八年级 · 度量几何学
在正方形 $A B C D$ 中, 点 $E$ 是 $A D$ 上一动点, $M N \perp A B$ 分别交 $A B 、 C D$ 于 $M, N$, 连接 $B E$ 交 $M N$于点 $O$, 过 $O$ 作 $O P \perp B E$ 分别交 $A B 、 C D$ 于 $P 、 Q$.

探究: (1)如图 (1), 当点 $E$ 在边 $A D$ 上时, 请你动手测量三条线段 $A E 、 M P 、 N Q$ 的长度, 猜测 $A E$ 与 $M P+N Q$ 之间的数量关系, 并证明你所猜测的结论;

探究: (2)如图(2), 若点 $E$ 在 $D A$ 的延长线上时, $A E 、 M P 、 N Q$ 之间的数量关系又是怎样? 并证明你所猜测的结论.

再探究: (3)如图 (3), 连接并延长 $B N$ 交 $A D$ 的延长线 $D G$ 于 $H$, 若点 $E$ 分别在线段 $D H$ 和 $H G$ 上时, 判断 $A E, M P, N Q$ 之间的数量关系又分别怎样? 请直接写出结论.

图థ

图

图 1 .
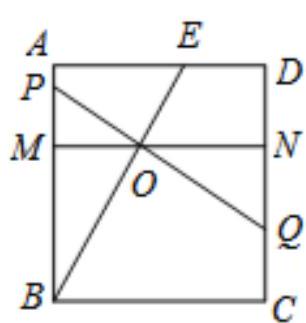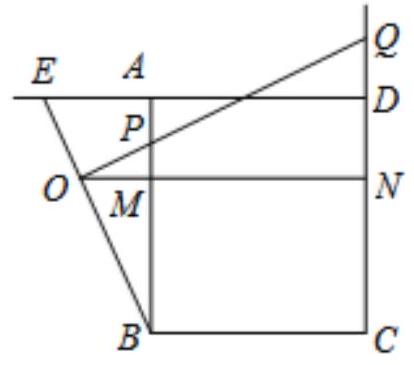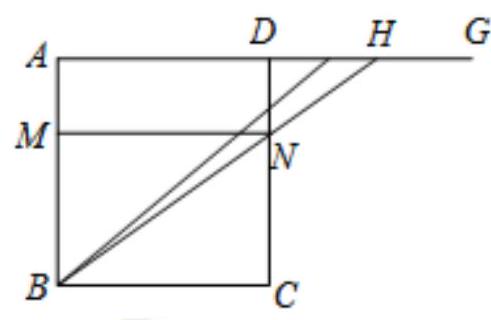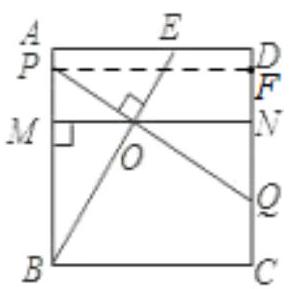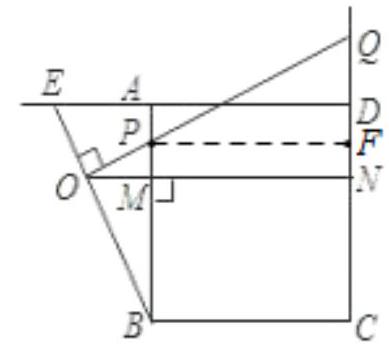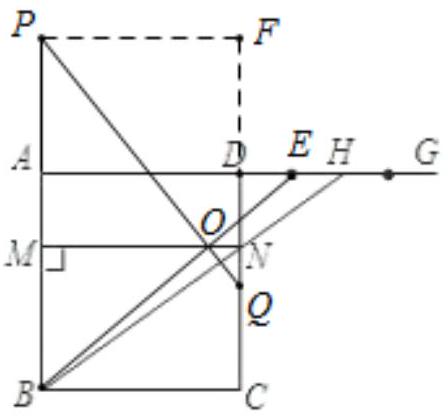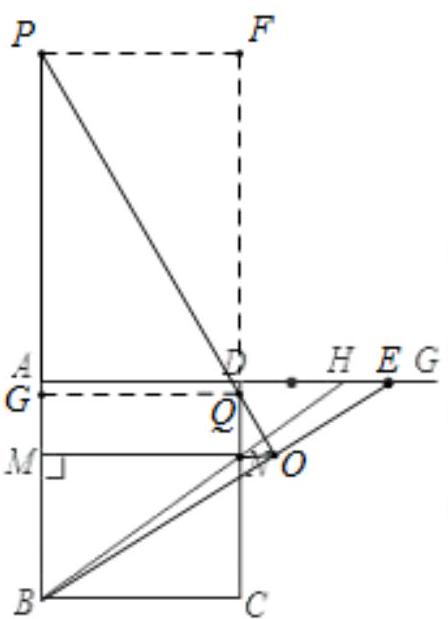
答案: 解: (1) $A E=M P+N Q$.

证明：如图 1, 过 $P$ 作 $P F \perp C D$ 于 $F$, 则 $\angle P F Q=\angle B A E=90^{\circ}, P F=A D=B A$,

图(1)

$\because O P \perp B E, P F \perp A B$,

$\therefore \angle Q P F=\angle E B A$,

在 $\triangle Q P F$ 和 $\triangle E B A$ 中,

$\left\{\begin{array}{l}\angle P F Q=\angle B A E \\ P F=B A \\ \angle Q P F=\angle E B A\end{array}\right.$,

$\therefore \triangle Q P F \cong \triangle E B A(A S A)$,

$\therefore A E=F Q$,

又 $\because M P=N F, F Q=N F+N Q$,

$\therefore A E=M P+N Q$

(2) $A E=N Q-M P$.

证明： 如图 2, 过 $P$ 作 $P F \perp C D$ 于 $F$, 则 $\angle P F Q=\angle B A E=90^{\circ}, P F=A D=B A$,

图(2)

$\because O P \perp B E, D Q \perp A D$,

$\therefore \angle P Q F=\angle B E A$,

在 $\triangle P Q F$ 和 $\triangle B E A$ 中,

$\left\{\begin{array}{l}\angle P Q F=\angle B E A \\ \angle P F Q=\angle B A E, \\ P F=B A\end{array}\right.$

$\therefore \triangle P Q F \cong \triangle B E A(A A S)$,

$\therefore A E=F Q$,

又 $\because M P=N F, F Q=N Q-N F$,
$\therefore A E=N Q-M P$

(3)如图所示, 当点 $E$ 在线段 $D H$ 上时, 存在 $A E=M P+N Q$.

理由: 过 $P$ 作 $P F \perp C D$ 于 $F$, 则 $\angle F=\angle B A E=90^{\circ}, P F=A D=A B$,

根据 $O P \perp B E, C D \perp D E ，$ 可得 $\angle A E B=\angle F Q P ，$

易证 $\triangle A B E \cong \triangle F P Q$,

$\therefore A E=F Q$,

又 $\because M P=N F, F Q=F N+N Q ，$

$\therefore A E=M P+N Q$

如图所示, 点 $E$ 在线段 $H G$ 上时, 存在 $A E=M P-N Q$.

理由：过 $P$ 作 $P F \perp C D$ 于 $F$, 则 $\angle F=\angle B A E=90^{\circ}, P F=A D=A B$,

根据 $O P \perp B E, C D \perp D E$, 可得 $\angle A E B=\angle F Q P$,

易证 $\triangle A B E \cong \triangle F P Q ，$

$\therefore A E=F Q$,

又 $\because M P=N F, F Q=F N-N Q$,

$\therefore A E=M P-N Q$.